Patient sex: F
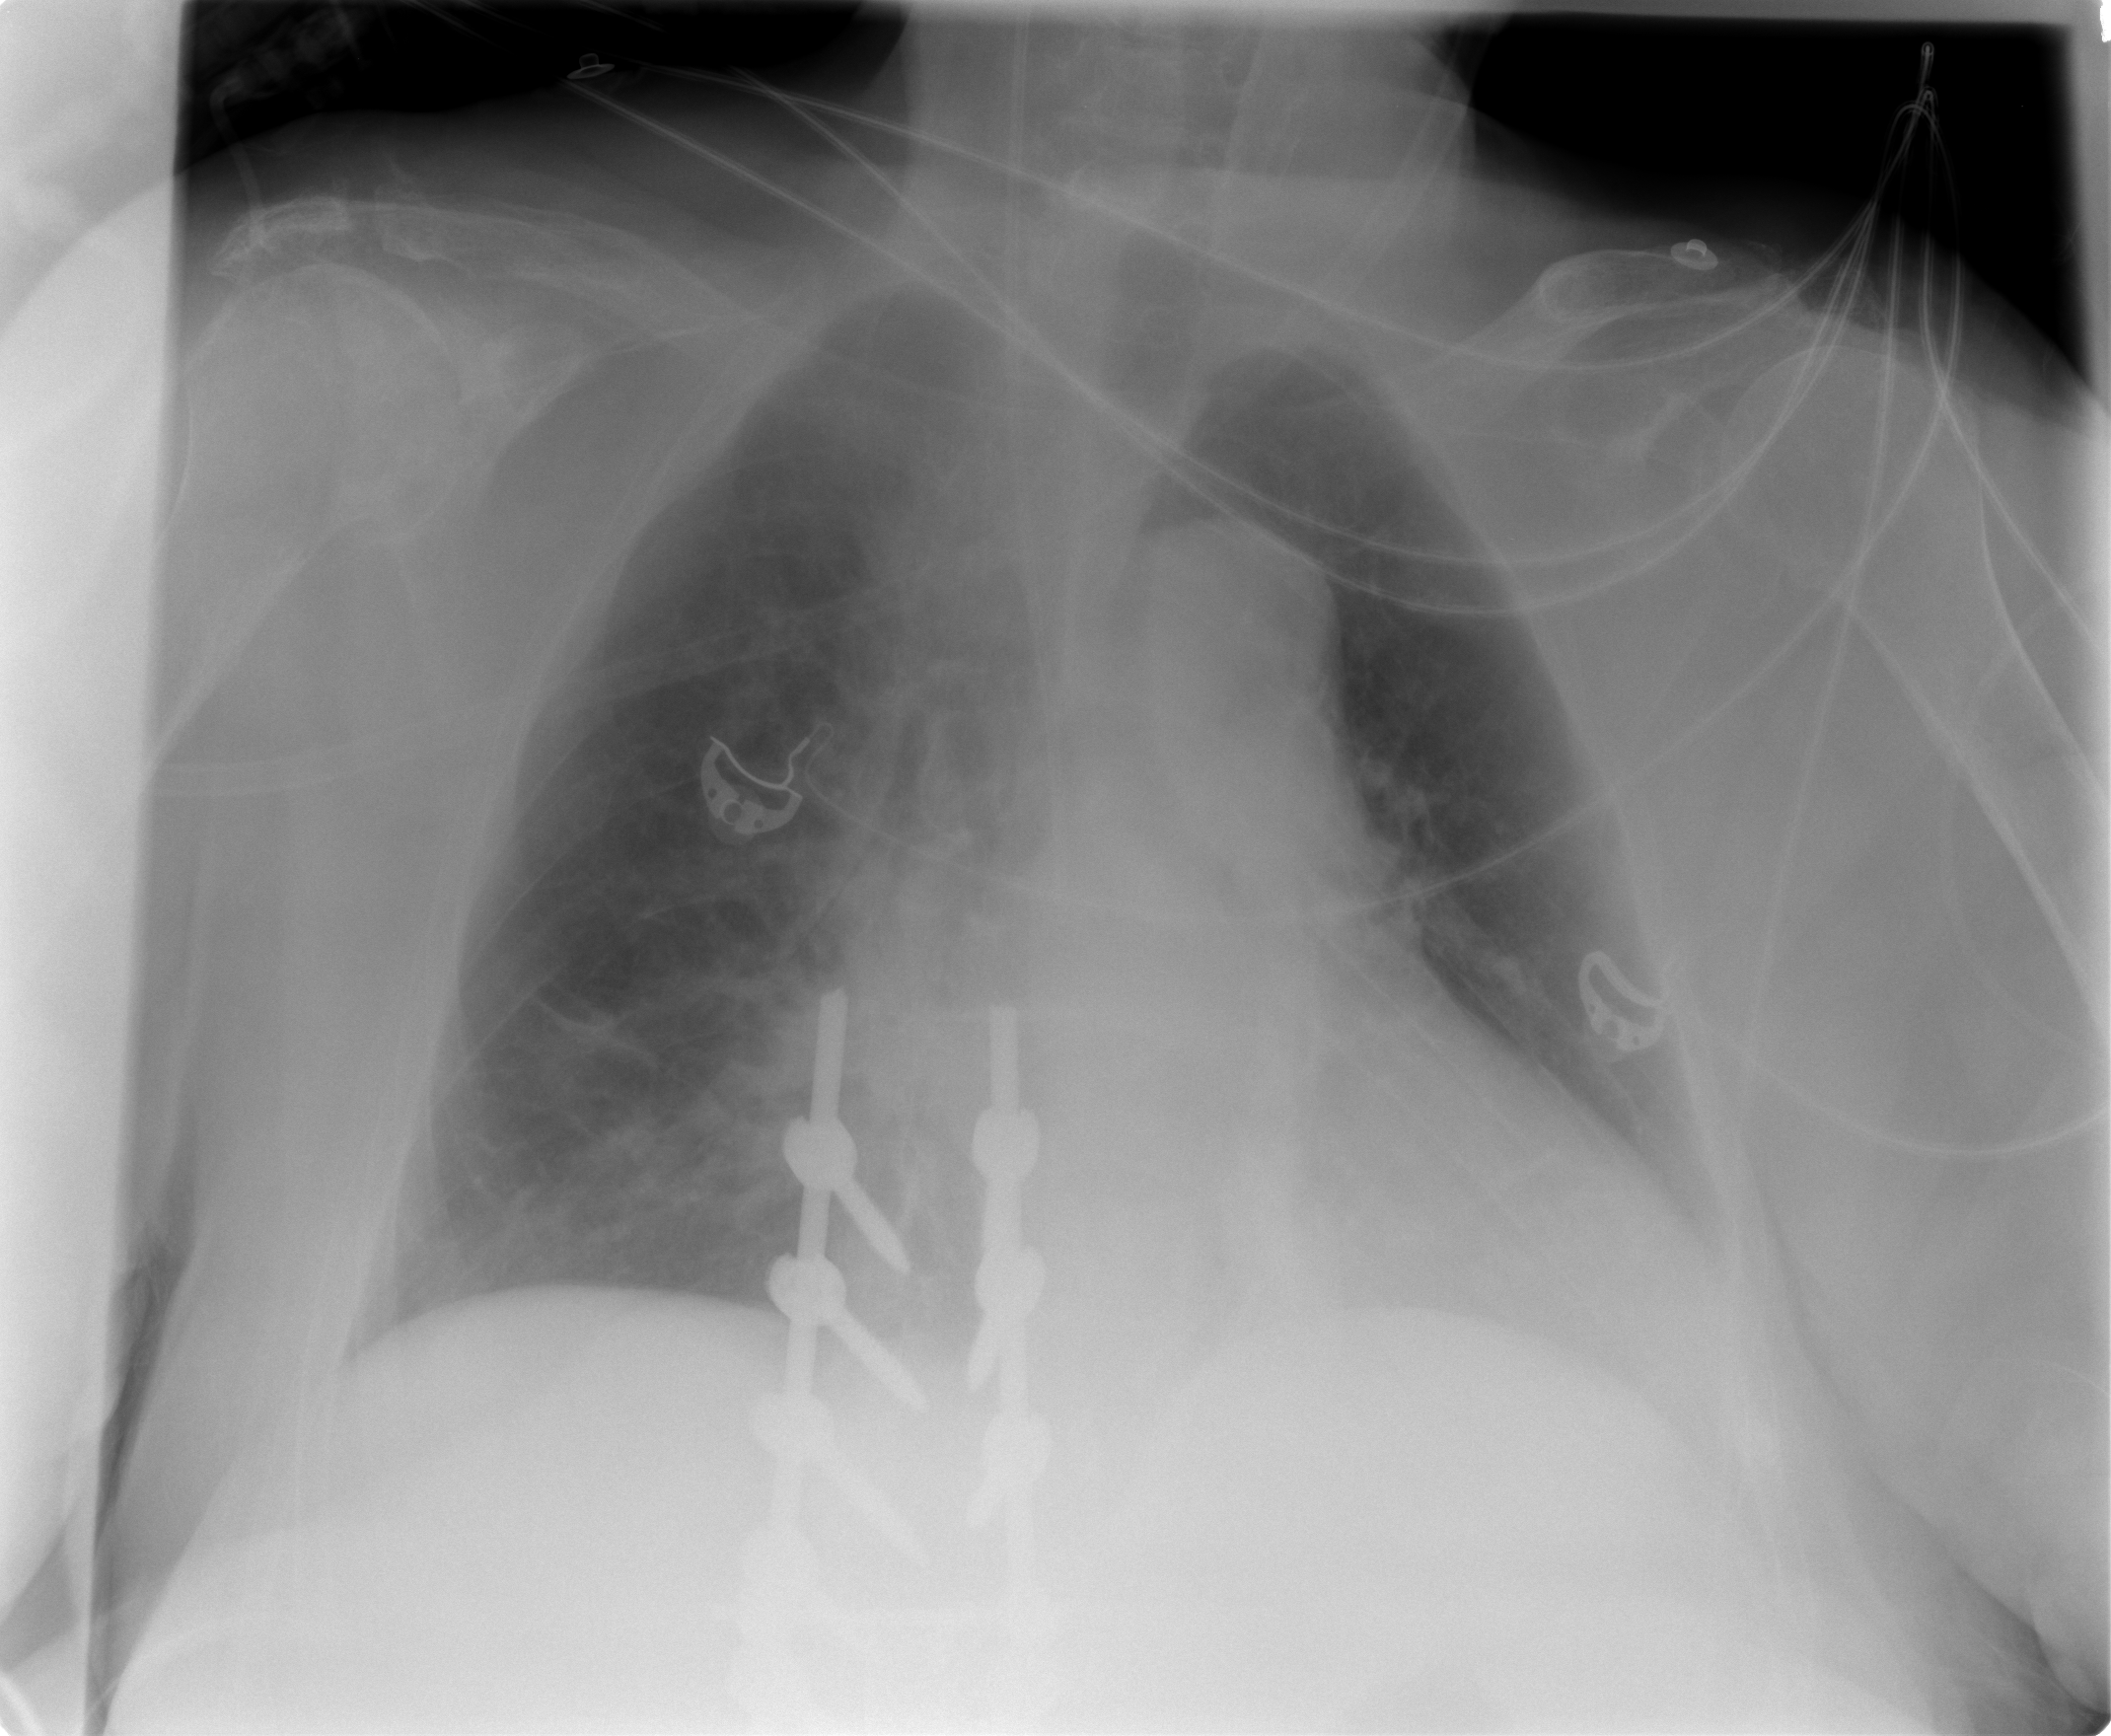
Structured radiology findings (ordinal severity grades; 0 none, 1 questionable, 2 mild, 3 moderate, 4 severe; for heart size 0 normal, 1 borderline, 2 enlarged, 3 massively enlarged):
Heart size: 1
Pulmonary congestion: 1
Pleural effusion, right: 0
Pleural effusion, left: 0
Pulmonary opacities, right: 1
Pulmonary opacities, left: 0
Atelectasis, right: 0
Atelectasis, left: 0